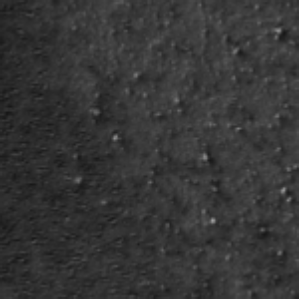
Label: frost